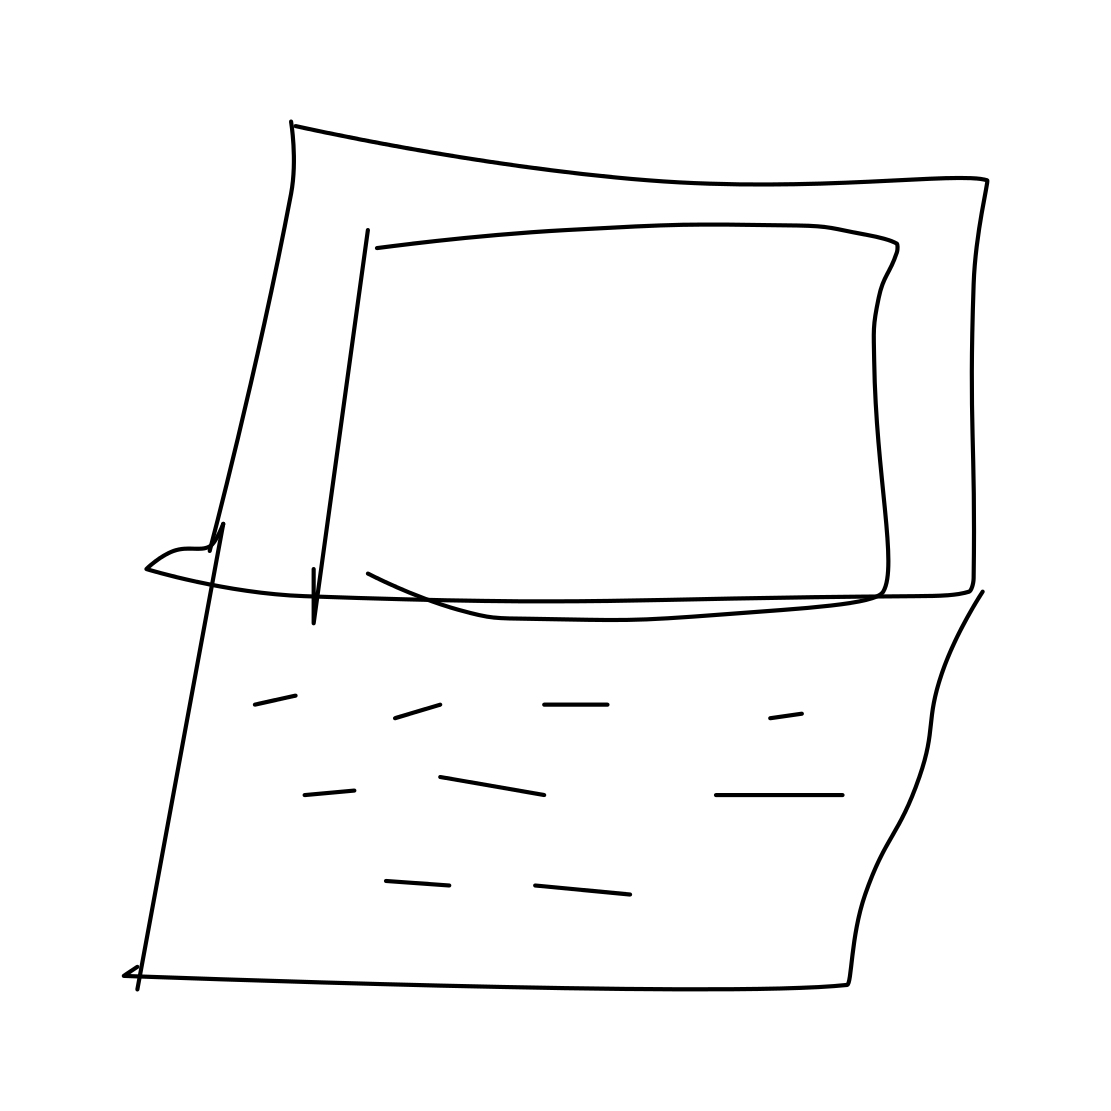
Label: laptop